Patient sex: M
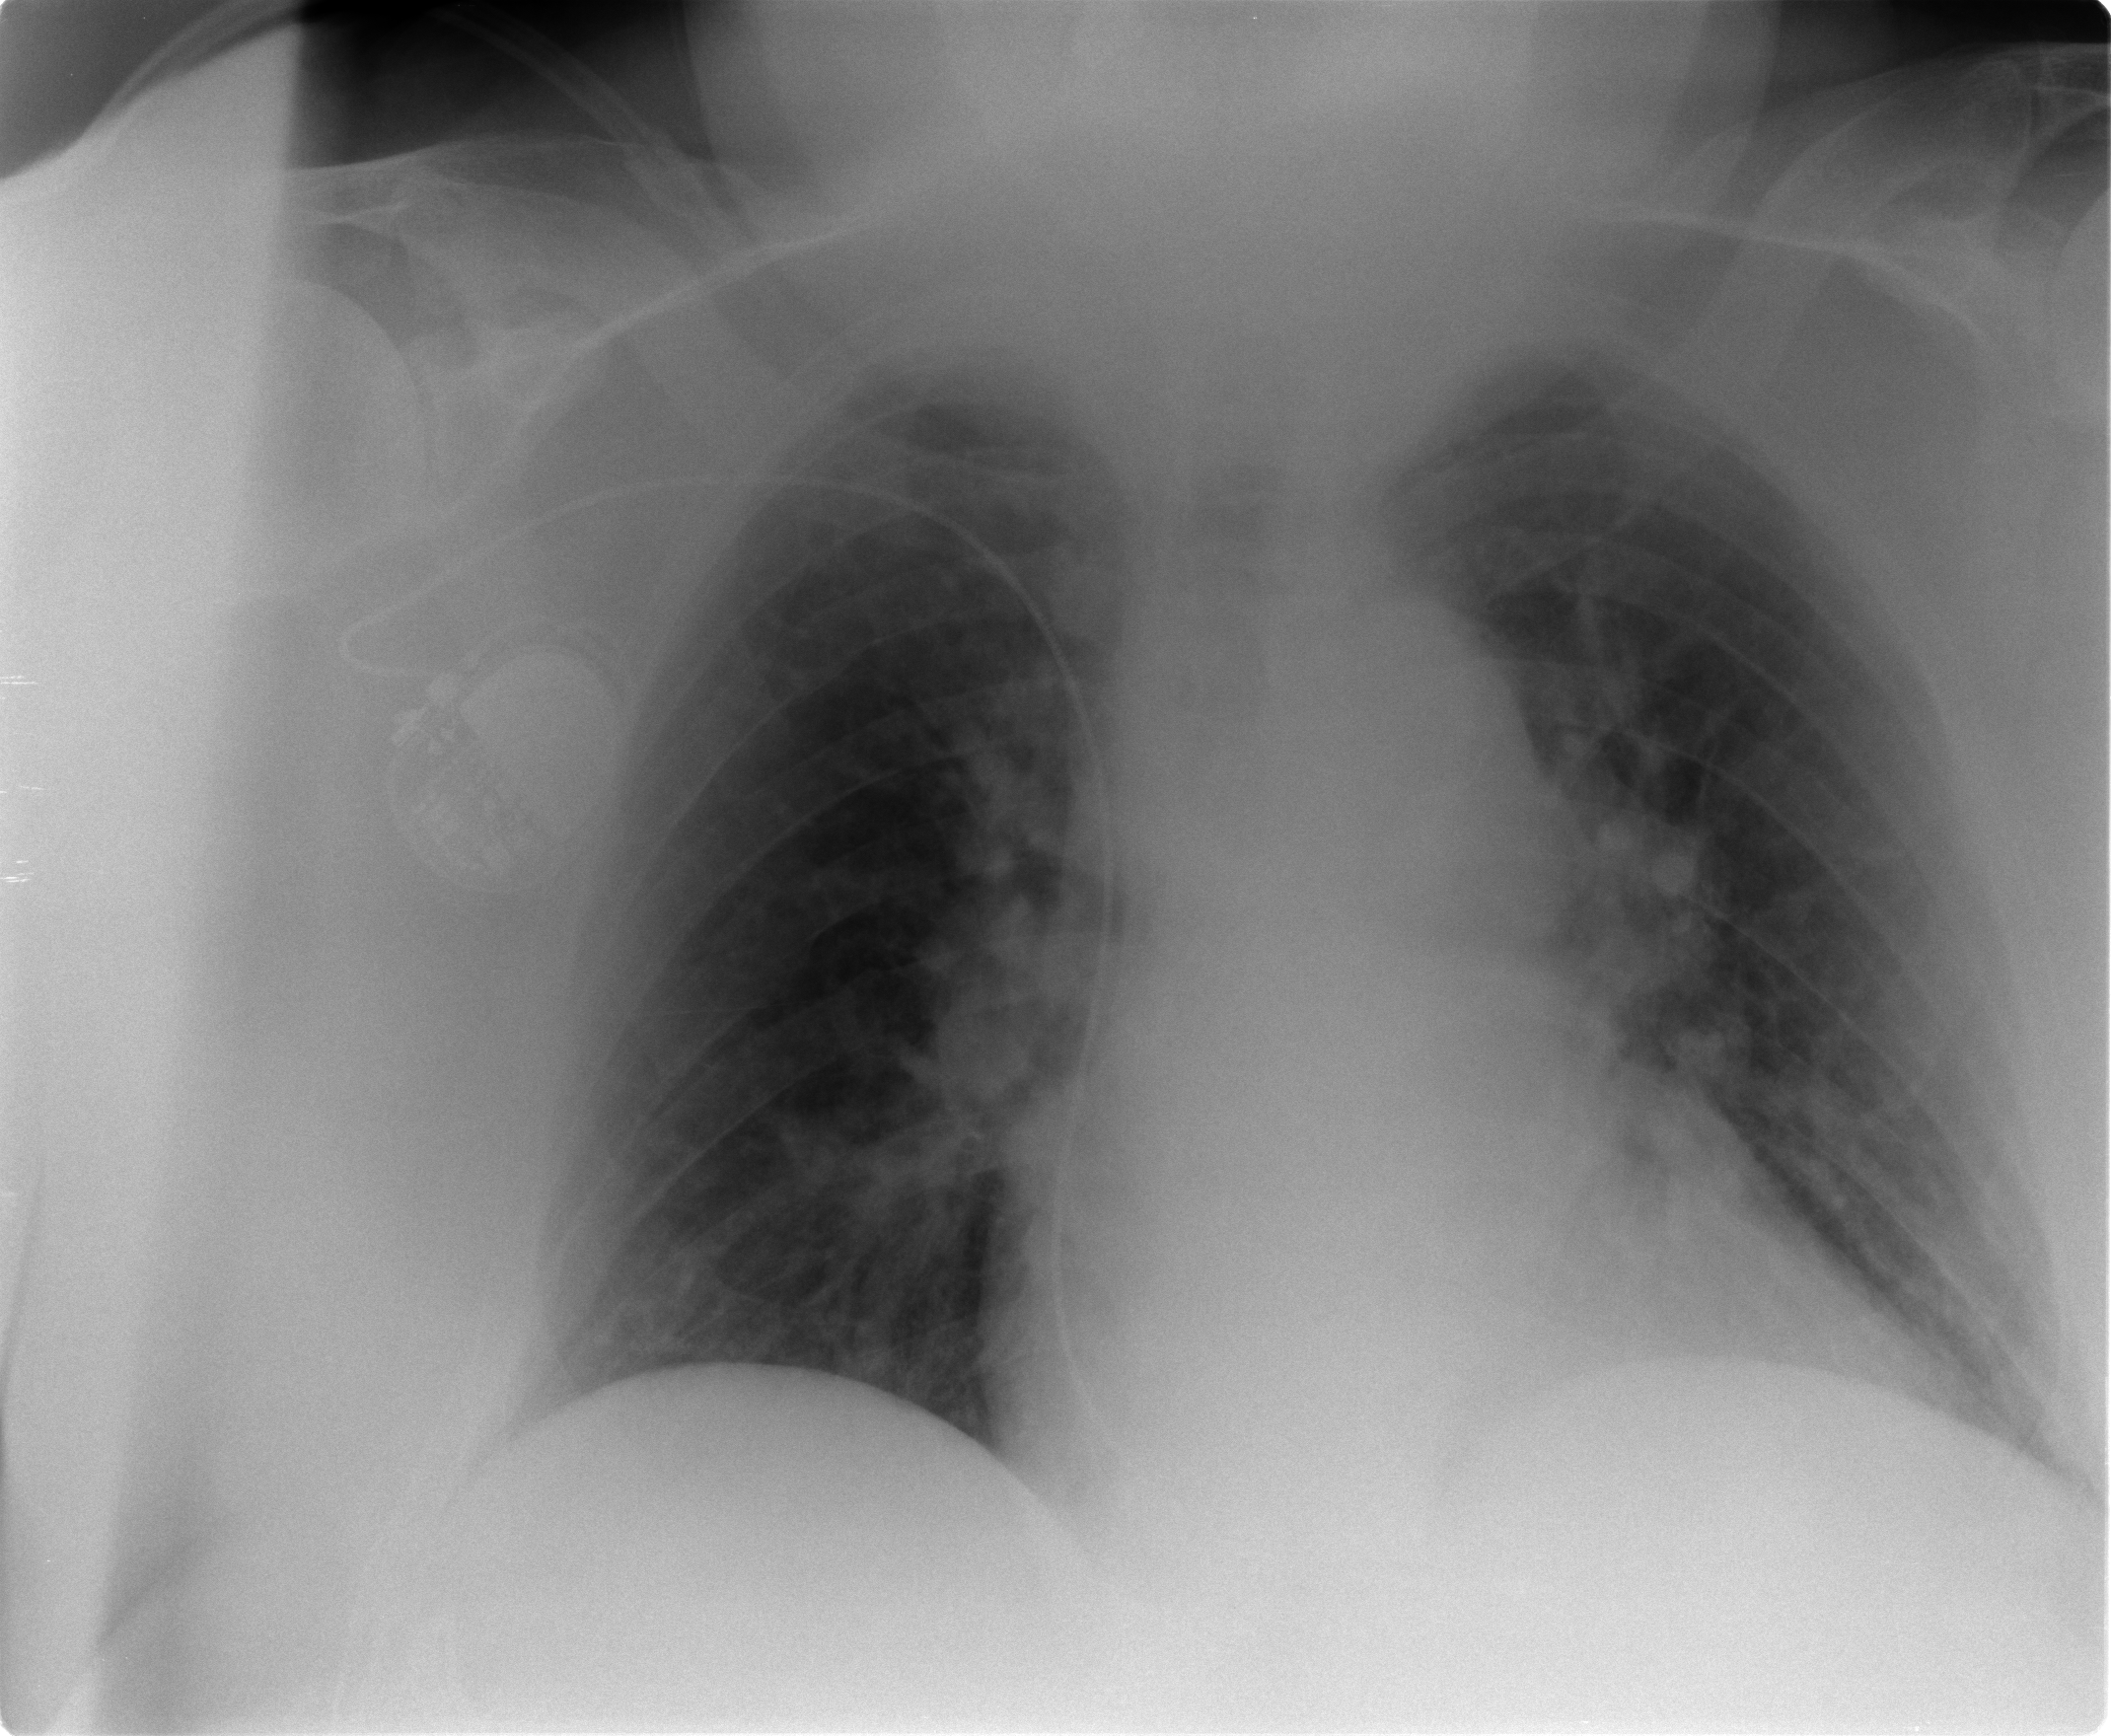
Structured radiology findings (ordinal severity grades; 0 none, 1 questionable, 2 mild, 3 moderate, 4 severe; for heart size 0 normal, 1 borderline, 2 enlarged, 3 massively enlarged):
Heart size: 2
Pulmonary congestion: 2
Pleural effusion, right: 0
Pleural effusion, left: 0
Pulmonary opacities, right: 0
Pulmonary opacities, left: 0
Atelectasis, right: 2
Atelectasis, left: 2